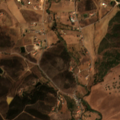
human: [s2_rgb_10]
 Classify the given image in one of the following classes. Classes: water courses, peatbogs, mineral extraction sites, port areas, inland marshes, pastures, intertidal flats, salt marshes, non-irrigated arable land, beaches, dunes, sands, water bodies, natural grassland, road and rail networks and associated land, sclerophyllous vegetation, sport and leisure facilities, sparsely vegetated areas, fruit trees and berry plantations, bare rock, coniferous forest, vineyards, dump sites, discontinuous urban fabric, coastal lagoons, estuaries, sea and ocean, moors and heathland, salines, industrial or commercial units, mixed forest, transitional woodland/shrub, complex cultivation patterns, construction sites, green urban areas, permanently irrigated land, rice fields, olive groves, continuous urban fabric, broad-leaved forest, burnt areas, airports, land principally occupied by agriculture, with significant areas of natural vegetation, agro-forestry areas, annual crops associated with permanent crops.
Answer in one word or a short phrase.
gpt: non-irrigated arable land, complex cultivation patterns, land principally occupied by agriculture, with significant areas of natural vegetation, coniferous forest, sclerophyllous vegetation, transitional woodland/shrub